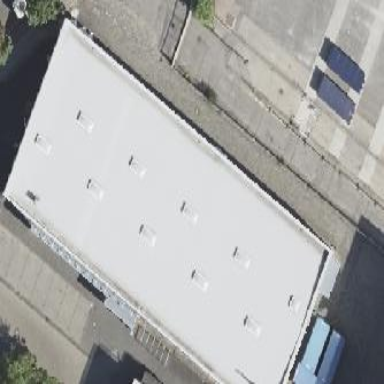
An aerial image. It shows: Hipped-roof building that operates as furniture shop.